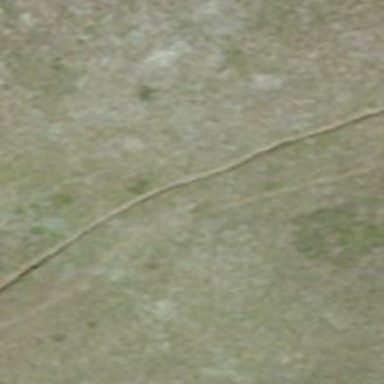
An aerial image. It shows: Path.